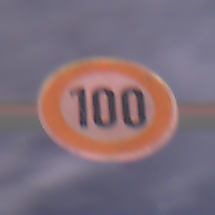
Verkehrszeichen: Geschwindigkeit100
Umgebung: Outdoor, Suburban
Tageszeit: Night
Wetter: PartlyCloudy
Licht: Artificial
Jahreszeit: NotSpecified
Kontrast: HighContrast